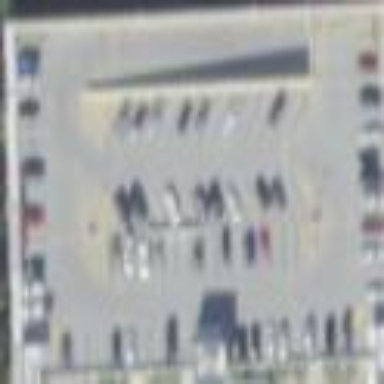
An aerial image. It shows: Multi-storey parking building.